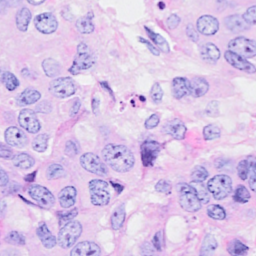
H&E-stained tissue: Breast